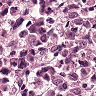
Metastatic tissue present: yes